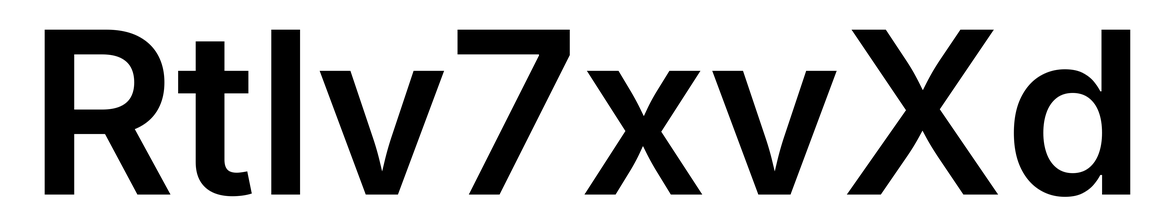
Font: Inter_SemiBold